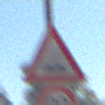
Verkehrszeichen: UnebeneFahrbahn
Zusatzzeichen unten: Geschwindigkeit90
Umgebung: Outdoor, Nature
Tageszeit: Midday
Wetter: Clear
Licht: Natural
Jahreszeit: Summer
Kontrast: HighContrast